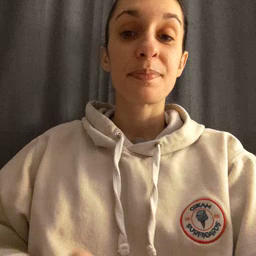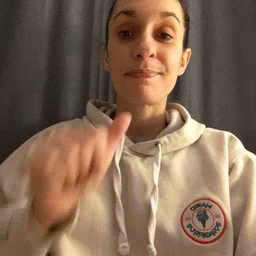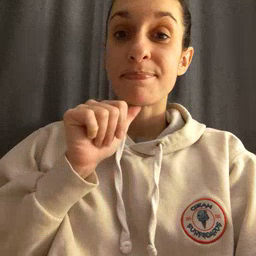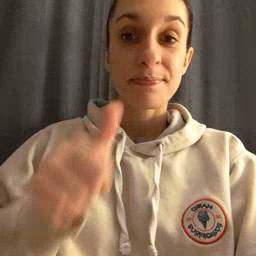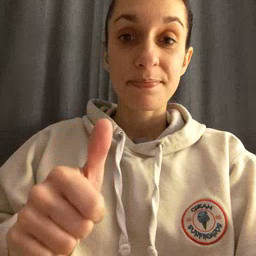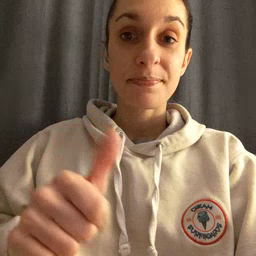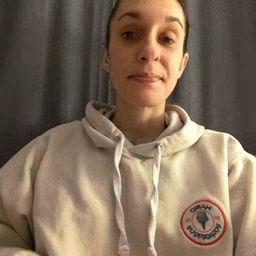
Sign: not